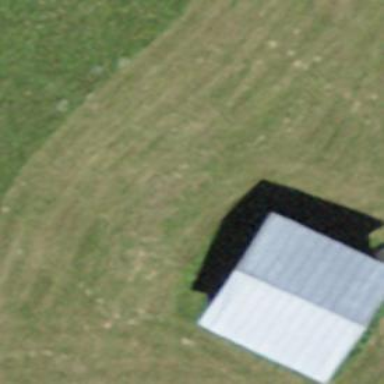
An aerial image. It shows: Shed.